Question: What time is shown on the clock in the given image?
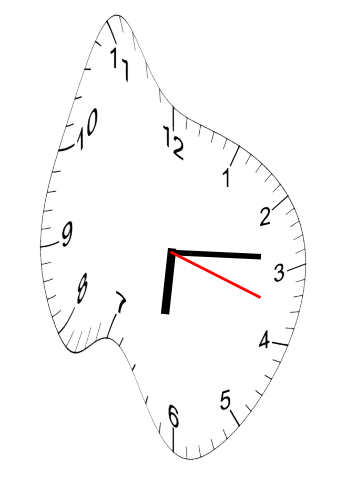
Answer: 06:14:18